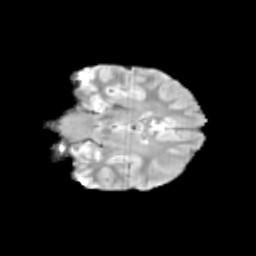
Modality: T2w
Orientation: coronal
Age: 12
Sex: male
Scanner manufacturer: siemens
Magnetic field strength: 3 T
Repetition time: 3.8 s
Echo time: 0.07 s